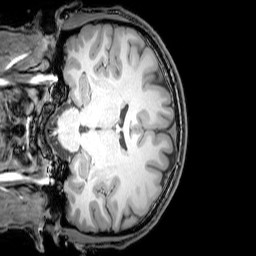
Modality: T1w
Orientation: coronal
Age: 23
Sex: male
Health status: healthy
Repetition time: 0.081 s
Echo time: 0.037 s